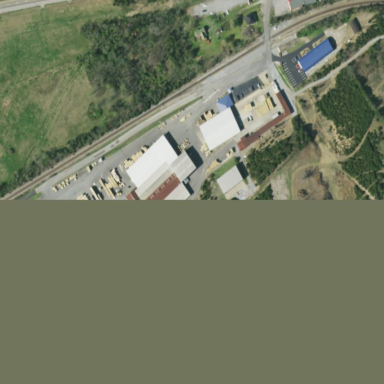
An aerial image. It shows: Industrial area designated as lumber yard.